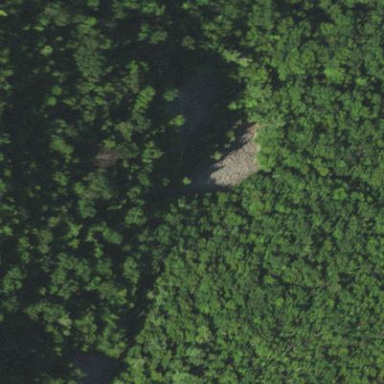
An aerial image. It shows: Natural scree.